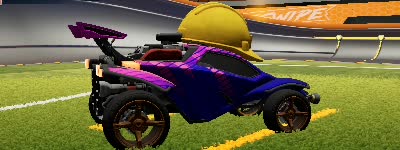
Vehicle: octane